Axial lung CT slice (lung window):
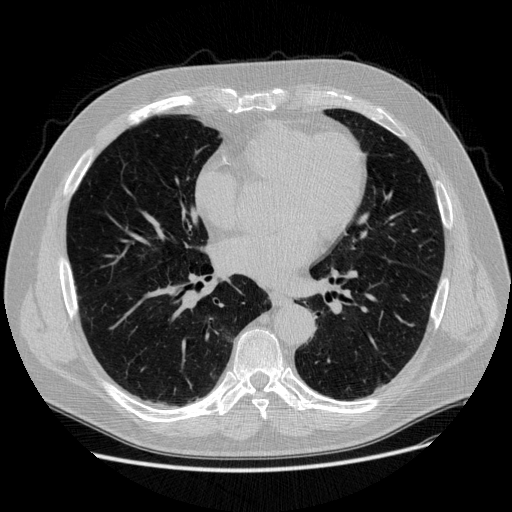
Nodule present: no